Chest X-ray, PA view. Patient: 55 years old, sex F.
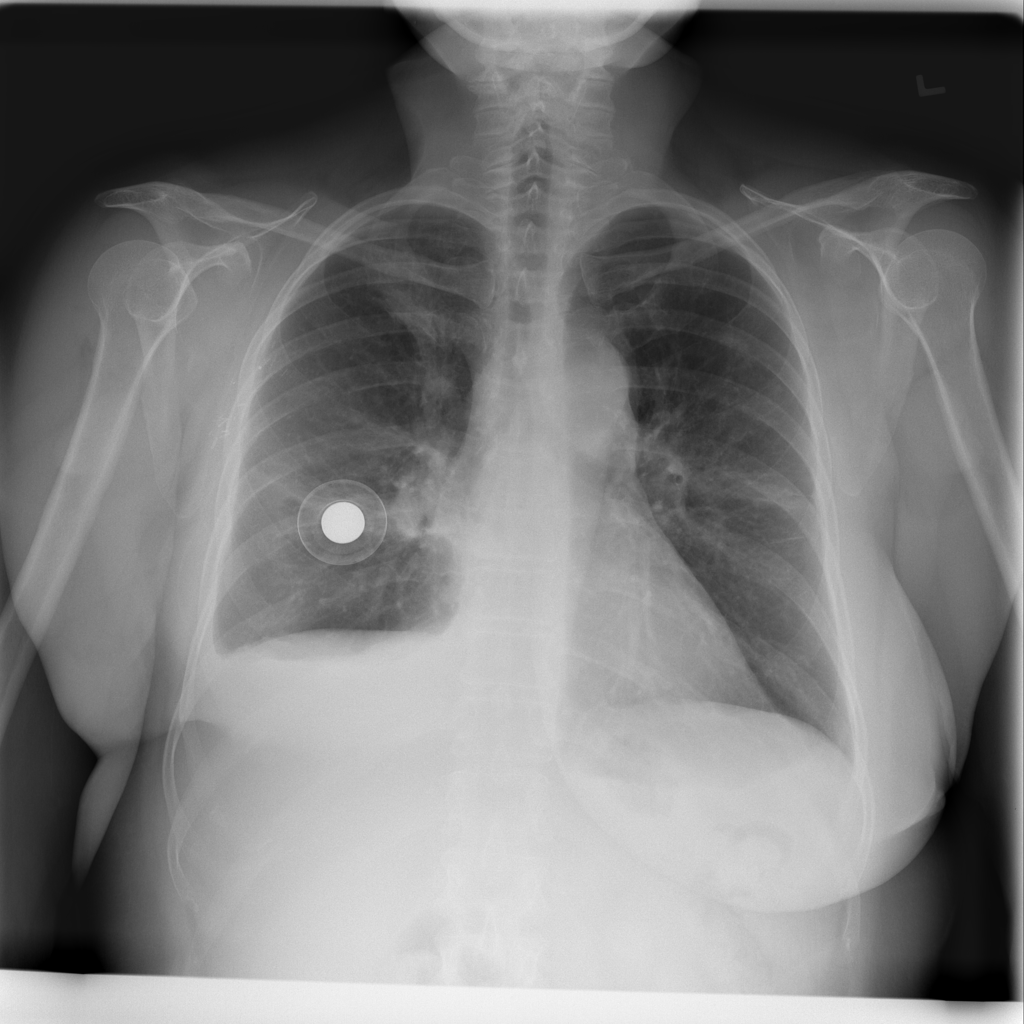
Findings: No Finding